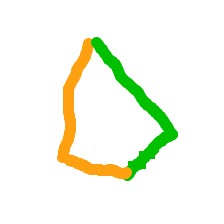
Shape: kite